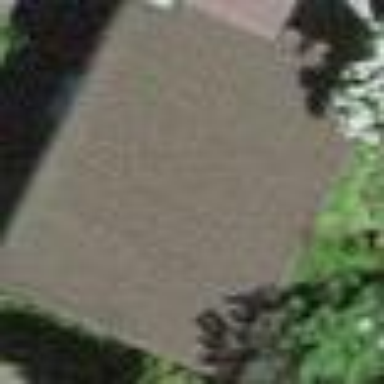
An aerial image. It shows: Garage.